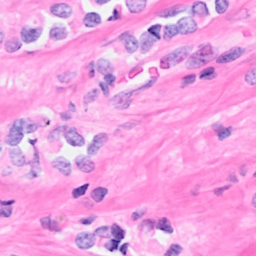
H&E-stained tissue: Breast